Question: See the following code for example.
How can I model different return values of a function in a UML Activity-Diagram?
'''
typedef enum {CLOSED, OPEN, UNKNOWN} sw_state_t;
sw_state_t read_input(int index)
{
uint8_t sw_state;
if (spi_read(&sw_state) == STATUS_OK) {
if (sw_state & (1 << index))
return CLOSED;
else
return OPEN;
}
return UNKNOWN;
}
'''
What I want to show is the value the function returns.
What I have is an Activity block with one input ActivityParameter and one output ActivityParameter.
Does the following diagram make sense?

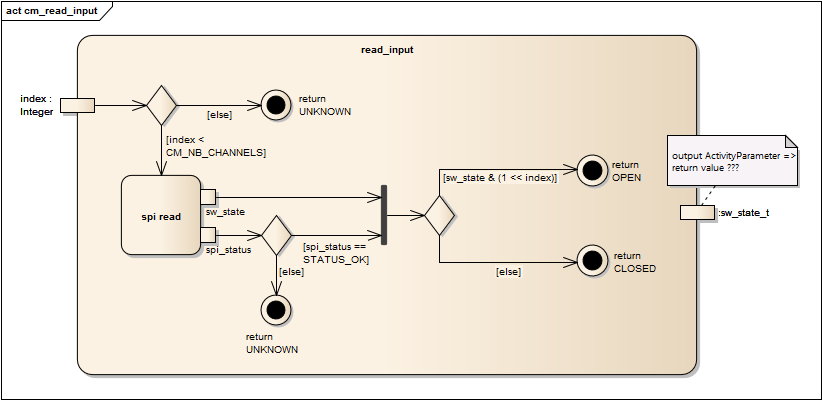
Answer: Use a data object, as they are output of activities. Then link the object with the activity
Looking at your diagram, just before each relevant ActivityFinal (return OPEN, CLOSED, UNKNOWN) add an action to return the corresponding object the following way. Then connect each object with the OutputParameter.